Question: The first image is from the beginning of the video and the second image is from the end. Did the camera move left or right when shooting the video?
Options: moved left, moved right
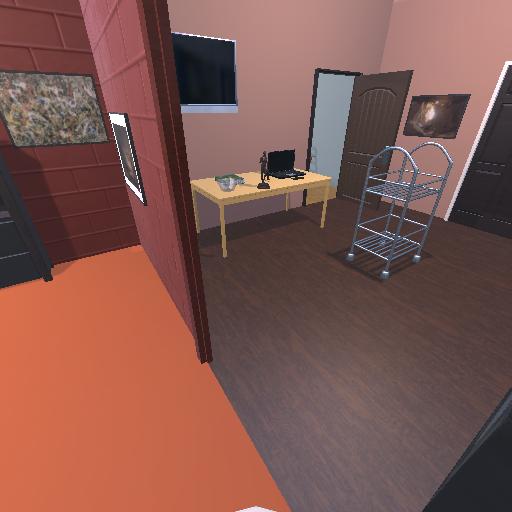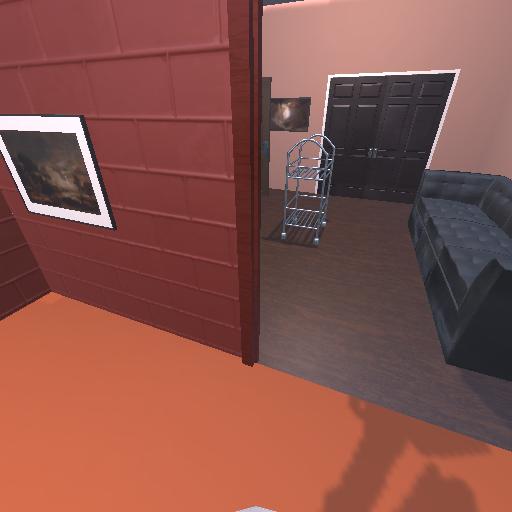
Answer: moved left